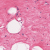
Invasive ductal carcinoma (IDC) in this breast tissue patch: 0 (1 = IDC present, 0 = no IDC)